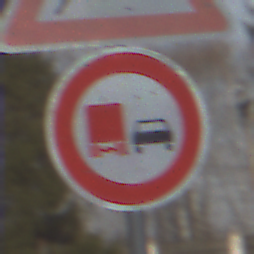
Verkehrszeichen: UeberholverbotKraftfahrzeuge
Zusatzzeichen oben: WildwechselLinks
Umgebung: Outdoor, Suburban
Tageszeit: Midday
Wetter: PartlyCloudy
Licht: Natural
Jahreszeit: NotSpecified
Kontrast: HighContrast